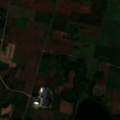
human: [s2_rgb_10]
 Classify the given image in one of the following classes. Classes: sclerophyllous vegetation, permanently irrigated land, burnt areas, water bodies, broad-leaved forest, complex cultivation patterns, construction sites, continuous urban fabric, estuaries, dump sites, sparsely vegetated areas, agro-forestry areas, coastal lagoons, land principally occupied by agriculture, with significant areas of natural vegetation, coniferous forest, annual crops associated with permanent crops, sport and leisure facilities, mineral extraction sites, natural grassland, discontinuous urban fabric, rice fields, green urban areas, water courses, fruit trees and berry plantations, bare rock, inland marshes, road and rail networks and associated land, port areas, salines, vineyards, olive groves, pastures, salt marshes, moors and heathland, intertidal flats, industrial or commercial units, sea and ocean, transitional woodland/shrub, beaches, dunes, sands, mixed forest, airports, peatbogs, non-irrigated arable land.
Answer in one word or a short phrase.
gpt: non-irrigated arable land, complex cultivation patterns, transitional woodland/shrub, water bodies